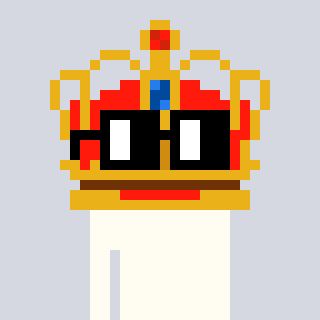
a pixel art character with square black glasses, a crown-shaped head and a bege-colored body on a cool background